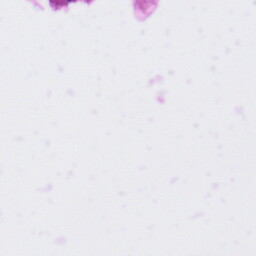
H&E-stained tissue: Tonsil